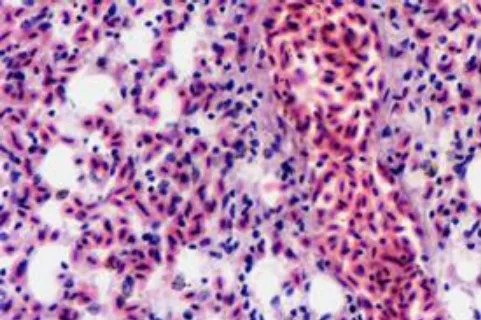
The lung showing edema and severe vascular congestion (H&E, x40).
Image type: pathology (h&e)